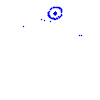
Particle: kaon